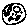
Label: moon